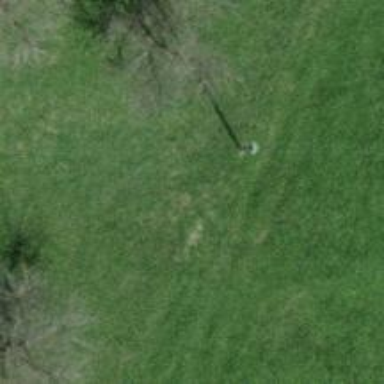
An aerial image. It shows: Power pole.